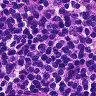
Metastatic tissue present: no